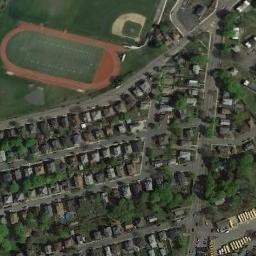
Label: ground_track_field